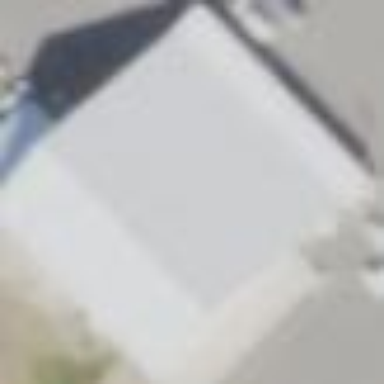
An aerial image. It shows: Building that is hangar at the airport.